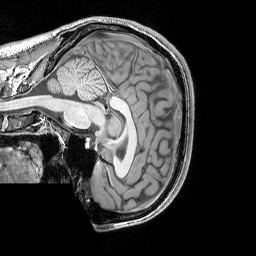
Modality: T1w
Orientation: sagittal
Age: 23
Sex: male
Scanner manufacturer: siemens
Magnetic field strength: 3 T
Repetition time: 1.9 s
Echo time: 0.00444 s